Question: What is video 3?
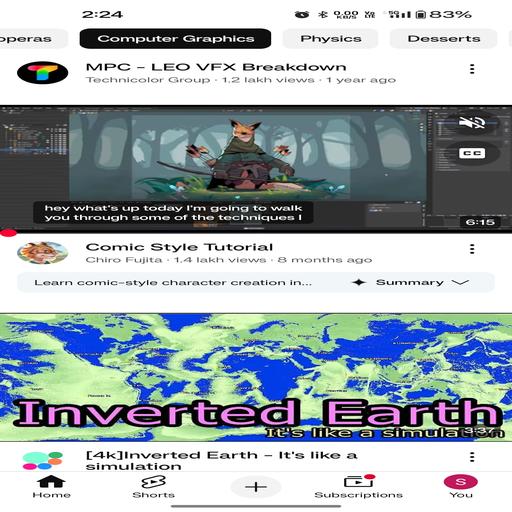
Answer: Inverted Earth